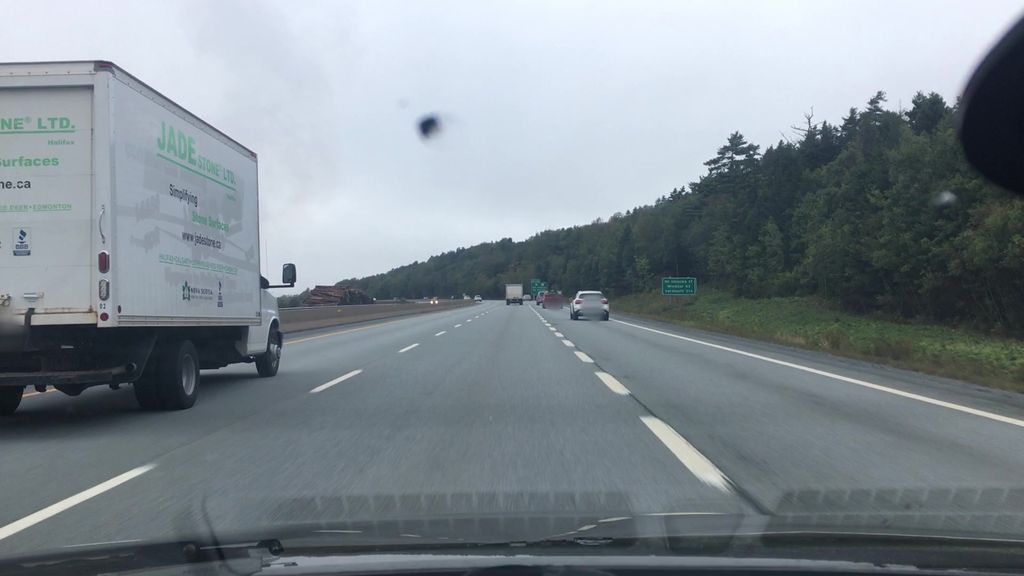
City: halifax